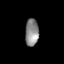
Tissue: lung
Cell type: Endothelial cells
Senescence score: 0.1816
Nuclear area (px): 361
Mean DAPI intensity: 137.047